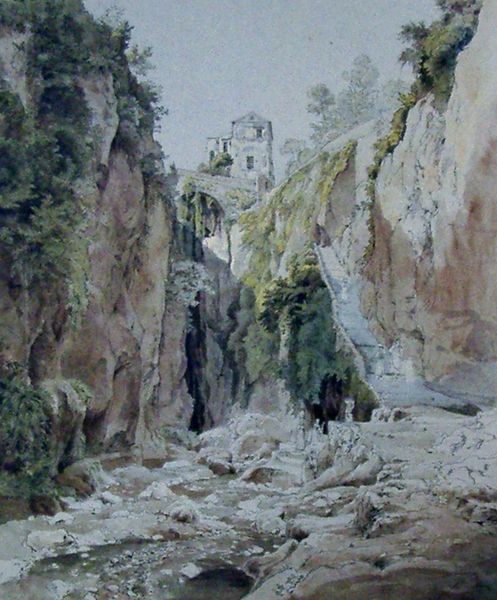
Titel: Steiler Treppenweg in Sorrent
Künstler: Johann Heinrich Schilbach
Standort: Darmstadt
Institution: Hessisches Landesmuseum
Schlagwörter: baum, berg, blau, blätter, dunkel, felsen, gemälde, gestein, himmel, laub, schatten, wasser, weiß, aquarell, bäume, fluss, gelb, grün, landschaft, menschen, ocker, ufer, braun, fenster, grau, hell, licht, orange, schwarz, türkis, zeichnung, dach, gebäude, haus, weg, beige, hochformat, wand, stein, steine, bach, natur, brücke, büsche, gebüsch, gewässer, pfad, sonne, sträucher, pflanzen, tal, wald, wasserfall, anhöhe, turm, hellblau, gischt, wellen, bogen, italien, perspektive, abhang, fels, gebirge, steilhang, giebel, geröll, schlucht, steil, rauschen, fluten, treppe, detail, schmal, stufen, hoch, anbau, eng, ruine, burg, moräne, abbruch, moos, asien, villa, bewachsen, landscahft, sträcuher, canyon, klamm, tief, gbäude, tivoli, feslen